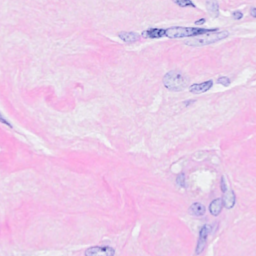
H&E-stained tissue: Breast